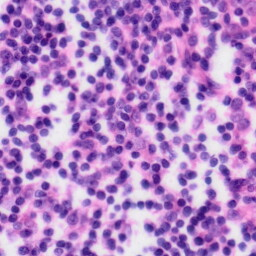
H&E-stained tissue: Tonsil